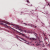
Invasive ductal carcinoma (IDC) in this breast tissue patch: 0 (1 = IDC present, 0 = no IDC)